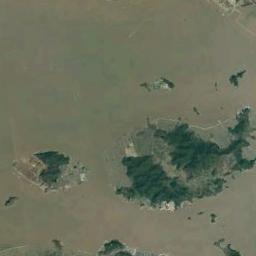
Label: island